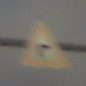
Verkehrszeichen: KurveRechts
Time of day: SunriseSunset
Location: Outdoor (Nature)
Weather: PartlyCloudy
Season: NotSpecified
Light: Natural